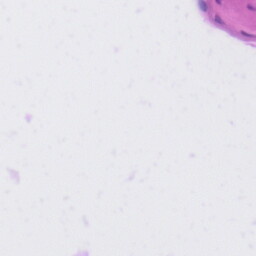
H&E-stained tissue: Tonsil